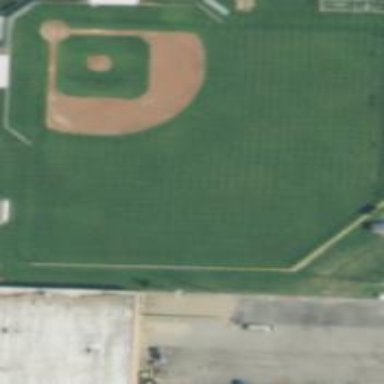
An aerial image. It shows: Baseball pitch for leisure land activities.